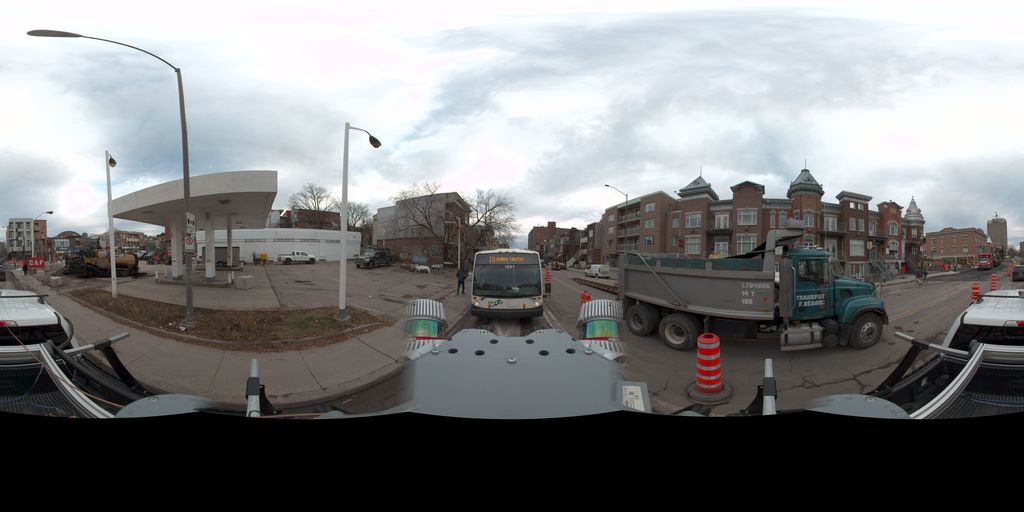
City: quebec_city